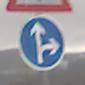
Verkehrszeichen: VorgeschriebeneFahrtrichtungGeradeausOderRechts
Zusatzzeichen oben: Lichtzeichenanlage
Umgebung: Outdoor, Nature
Tageszeit: Midday
Wetter: Overcast
Licht: Natural
Jahreszeit: Winter
Kontrast: LowContrast